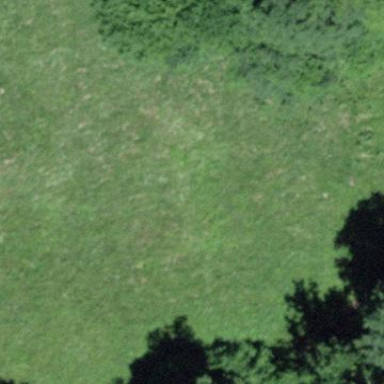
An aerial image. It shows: Beautiful meadow.